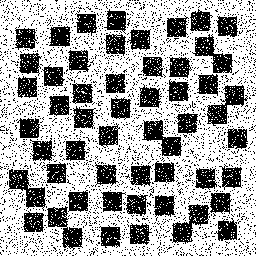
Squares: 56
Triangles: 0
Stars: 0
Total shapes: 56